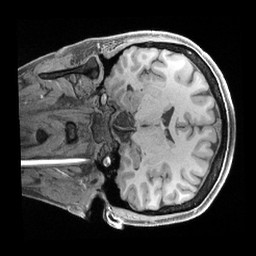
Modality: T1w
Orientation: coronal
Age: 38
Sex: female
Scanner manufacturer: siemens
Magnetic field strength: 3 T
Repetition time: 2.4 s
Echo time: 0.00241 s